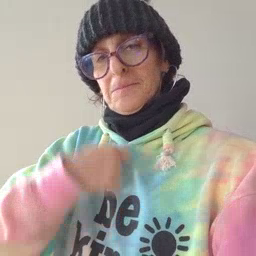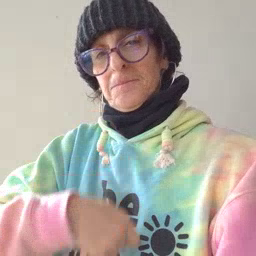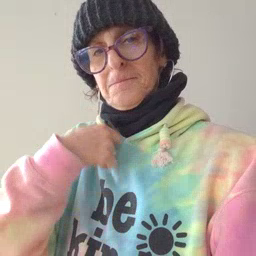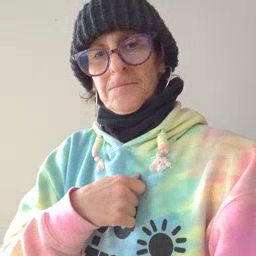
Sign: zipper